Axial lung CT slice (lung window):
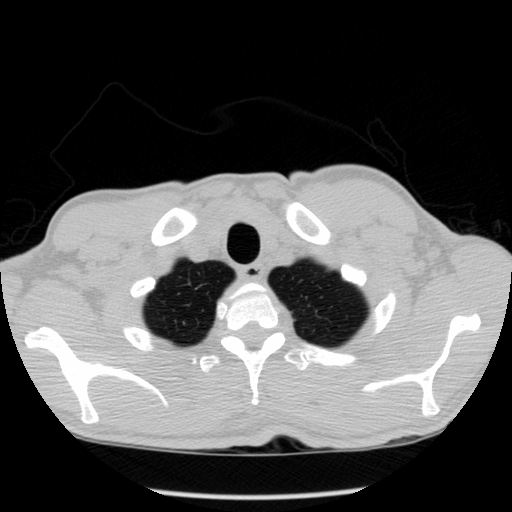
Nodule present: no